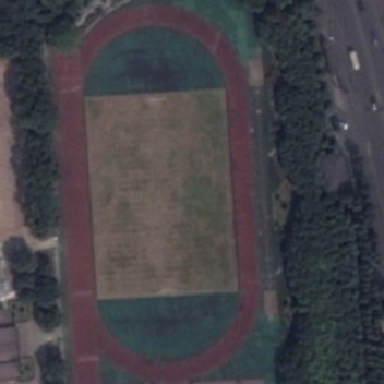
There is a forest next to the playground .